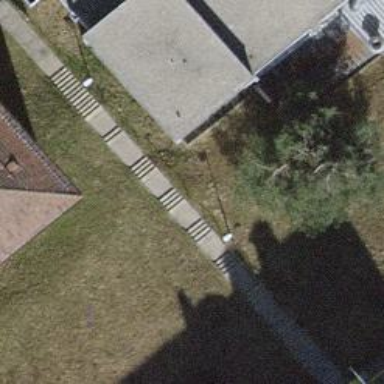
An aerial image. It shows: Road with steps.